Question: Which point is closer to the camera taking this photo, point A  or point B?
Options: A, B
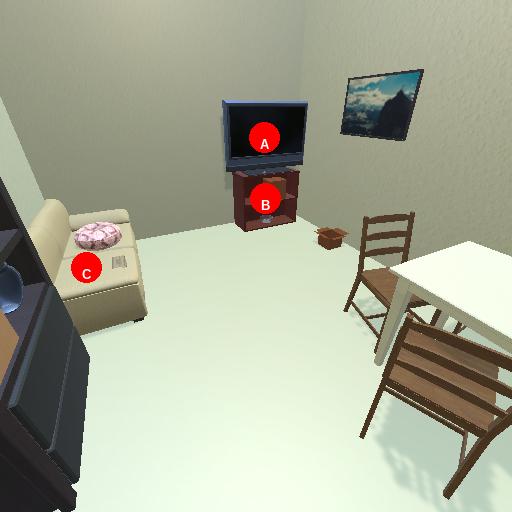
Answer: A